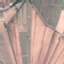
Land use / land cover: PermanentCrop